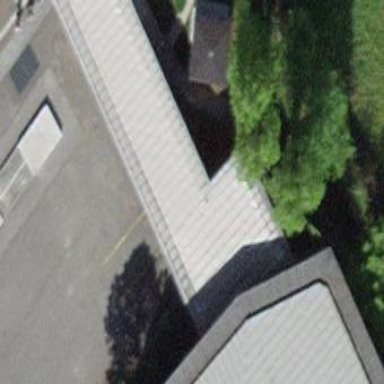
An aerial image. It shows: View of roof of building.